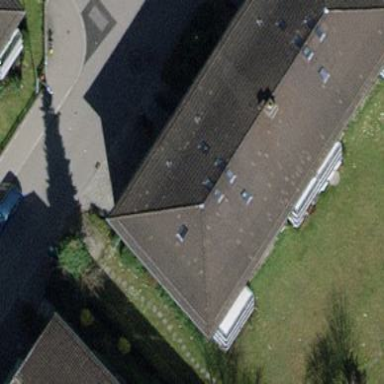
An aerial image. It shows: Building with tiled roof.